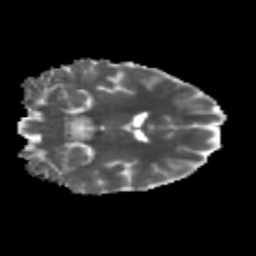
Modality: MD
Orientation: coronal
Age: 21
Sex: female
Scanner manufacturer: siemens
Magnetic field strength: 3 T
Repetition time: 3.5 s
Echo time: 0.113 s